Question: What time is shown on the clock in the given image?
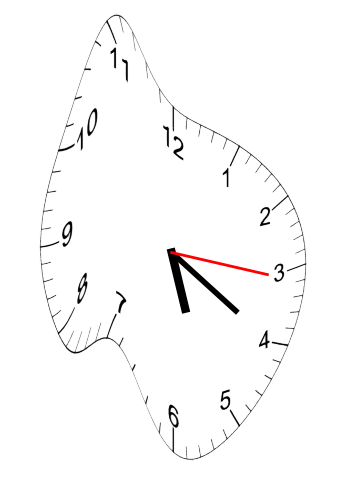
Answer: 05:20:16